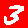
Digit: 3